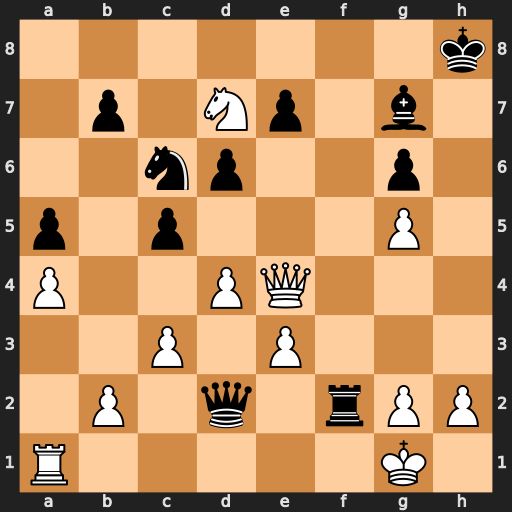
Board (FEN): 7k/1p1Np1b1/2np2p1/p1p3P1/P2PQ3/2P1P3/1P1q1rPP/R5K1
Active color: w
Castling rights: -
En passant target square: -
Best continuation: Qh4+ Kg8 Qxf2 Qxf2+ Kxf2